Question: while creating AVD what is the use of File: in SDcard generally we will choose 'size:'
what is 'file:'

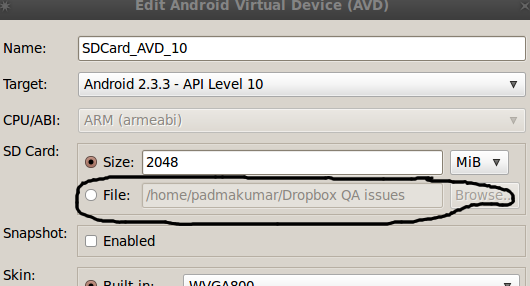
Answer: This is option is for using an existing SD card file, if you have one. For example, you can create two emulators sharing an SD card image. Hope this helps.